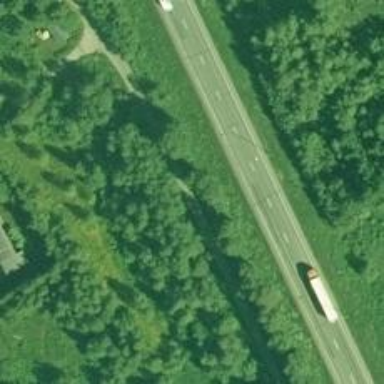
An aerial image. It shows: Cycleway.